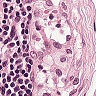
Metastatic tissue present: no